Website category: restaurant
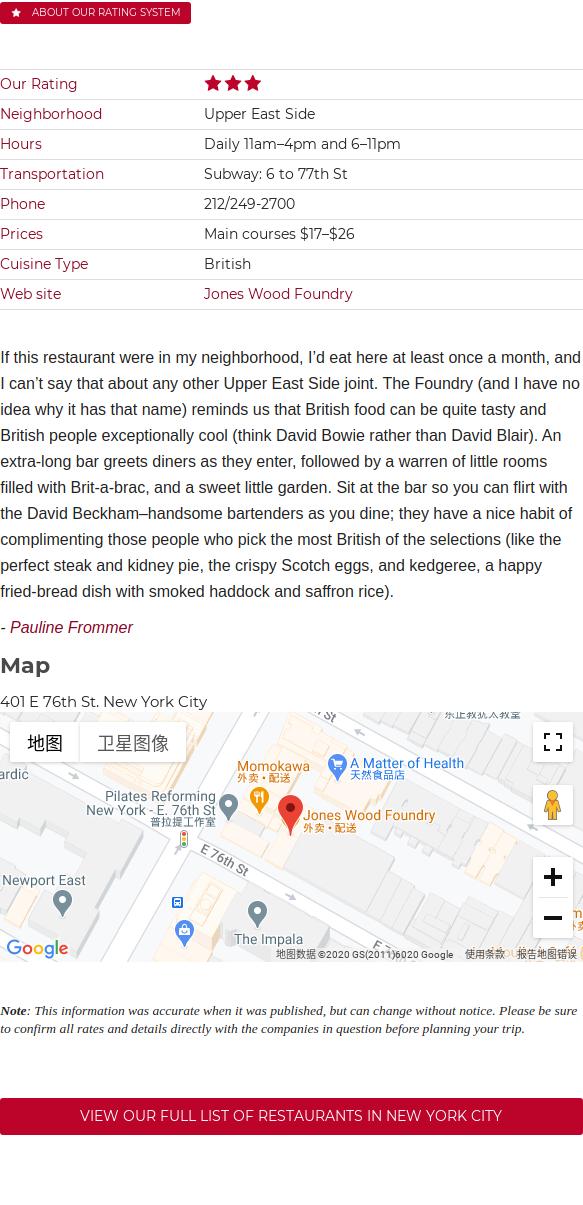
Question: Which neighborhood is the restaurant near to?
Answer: Upper East Side

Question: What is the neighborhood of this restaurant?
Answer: Upper East Side

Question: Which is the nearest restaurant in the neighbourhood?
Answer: Upper East Side

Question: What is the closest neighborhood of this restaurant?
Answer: Upper East Side

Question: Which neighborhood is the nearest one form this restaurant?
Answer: Upper East Side

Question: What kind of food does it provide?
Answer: British

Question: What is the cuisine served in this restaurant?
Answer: British

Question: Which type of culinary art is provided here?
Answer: British

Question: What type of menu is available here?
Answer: British

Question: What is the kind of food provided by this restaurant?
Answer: British

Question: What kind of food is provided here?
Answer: British

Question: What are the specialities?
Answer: British

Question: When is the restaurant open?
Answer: Daily 11am4pm and 611pm

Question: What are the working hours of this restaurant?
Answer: Daily 11am4pm and 611pm

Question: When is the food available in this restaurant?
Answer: Daily 11am4pm and 611pm

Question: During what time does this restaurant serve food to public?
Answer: Daily 11am4pm and 611pm

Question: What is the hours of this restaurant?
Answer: Daily 11am4pm and 611pm

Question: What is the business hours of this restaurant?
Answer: Daily 11am4pm and 611pm

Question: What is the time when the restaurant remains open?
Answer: Daily 11am4pm and 611pm

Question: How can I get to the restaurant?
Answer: Subway: 6 to 77th St

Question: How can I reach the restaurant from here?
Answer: Subway: 6 to 77th St

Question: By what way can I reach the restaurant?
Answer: Subway: 6 to 77th St

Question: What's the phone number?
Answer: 212/249-2700

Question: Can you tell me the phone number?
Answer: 212/249-2700

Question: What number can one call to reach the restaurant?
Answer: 212/249-2700

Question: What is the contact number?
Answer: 212/249-2700

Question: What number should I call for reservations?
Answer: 212/249-2700

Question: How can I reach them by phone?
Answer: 212/249-2700

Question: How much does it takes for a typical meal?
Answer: Main courses $17$26

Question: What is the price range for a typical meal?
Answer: Main courses $17$26

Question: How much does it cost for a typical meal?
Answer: Main courses $17$26

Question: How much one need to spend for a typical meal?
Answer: Main courses $17$26

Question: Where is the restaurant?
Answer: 401 E 76th St. New York City

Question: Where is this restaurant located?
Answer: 401 E 76th St. New York City

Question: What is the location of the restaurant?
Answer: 401 E 76th St. New York City

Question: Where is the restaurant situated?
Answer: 401 E 76th St. New York City

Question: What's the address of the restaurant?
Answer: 401 E 76th St. New York City

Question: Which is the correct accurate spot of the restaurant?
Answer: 401 E 76th St. New York City

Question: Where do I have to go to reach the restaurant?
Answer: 401 E 76th St. New York City